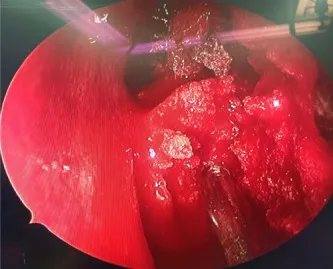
(A) Intraoperative nasal endoscopy revealed a soft mass with gravel-like changes in the left nasal cavity, which bled heavily when touched, blurring the surgical field.
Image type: endoscopy (airway_endoscopy)